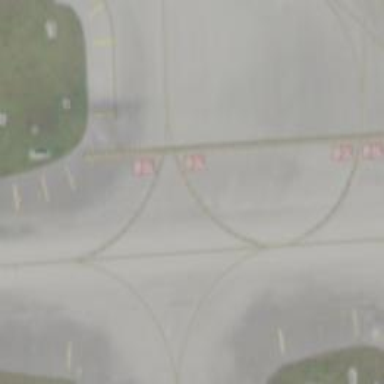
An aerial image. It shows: View of taxiway at the airport.